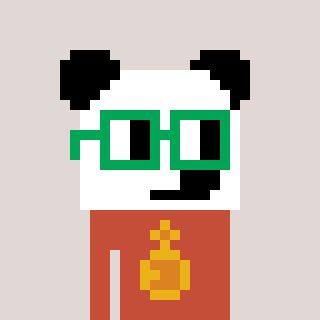
a pixel art character with square green glasses, a panda-shaped head and a rust-colored body on a warm background